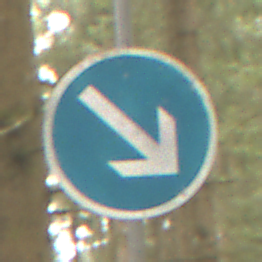
Verkehrszeichen: VorgeschriebeneVorbeifahrtRechts
Umgebung: Outdoor, Nature
Tageszeit: MorningAfternoon
Wetter: Overcast
Licht: Natural
Jahreszeit: Winter
Kontrast: LowContrast